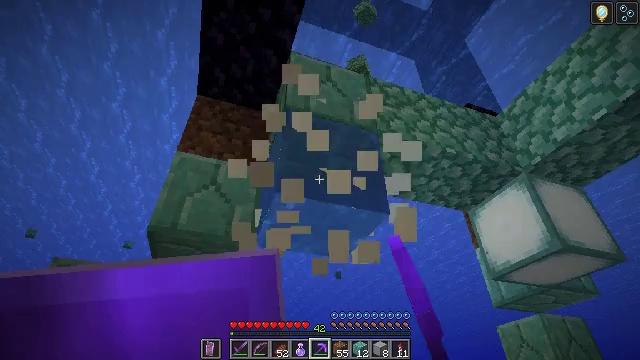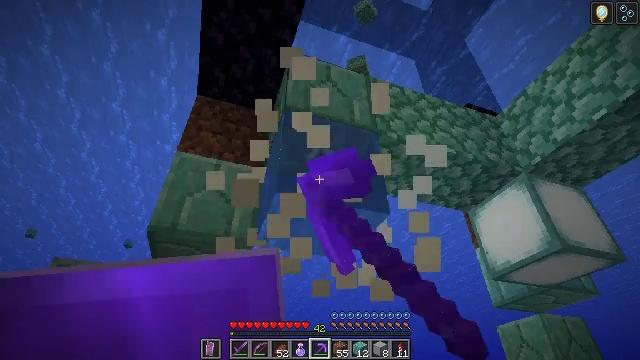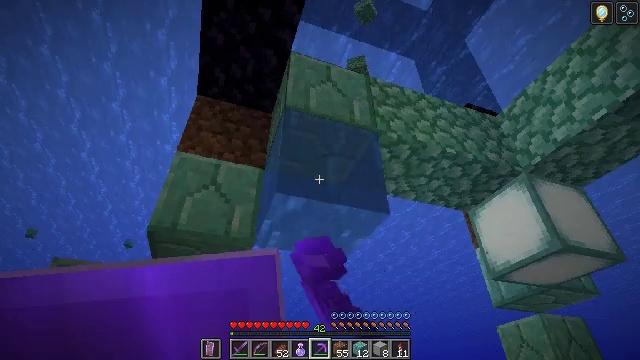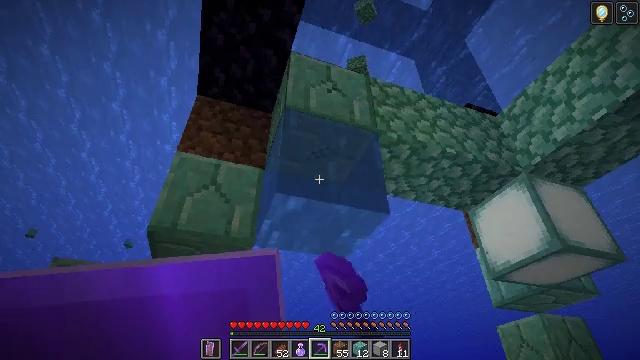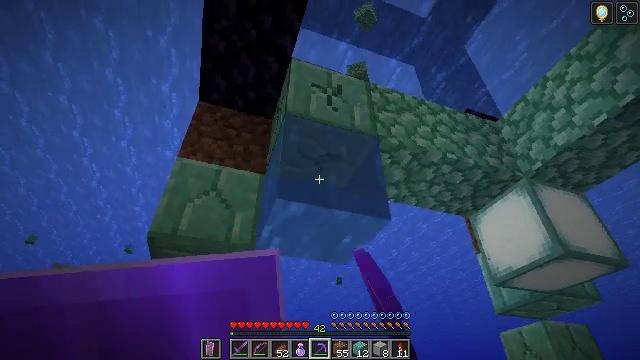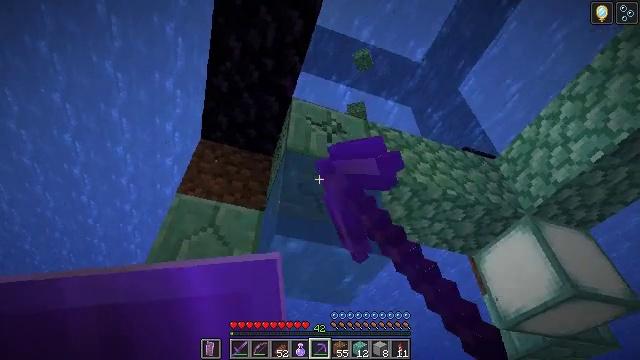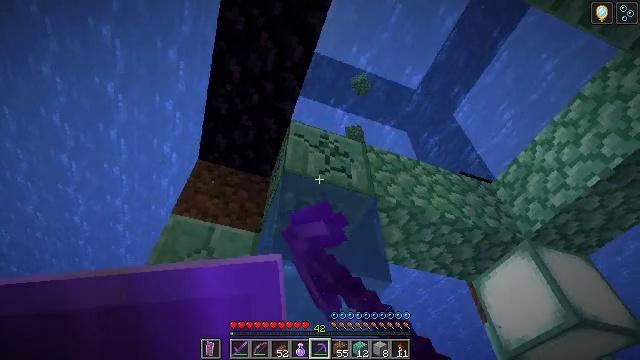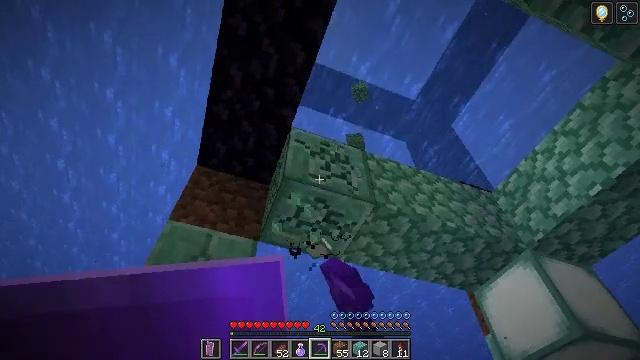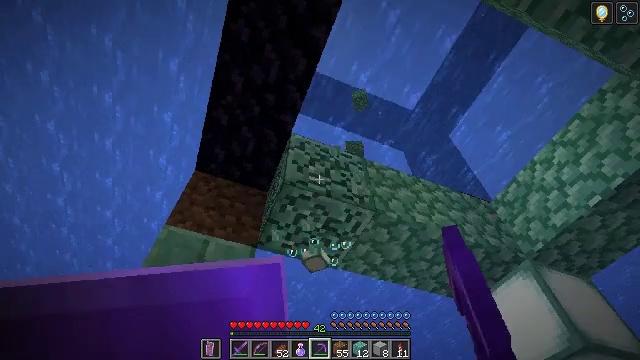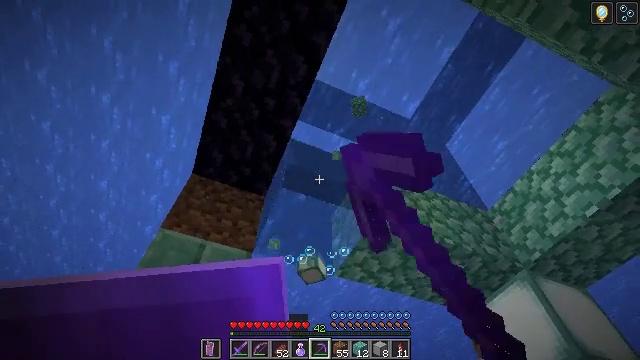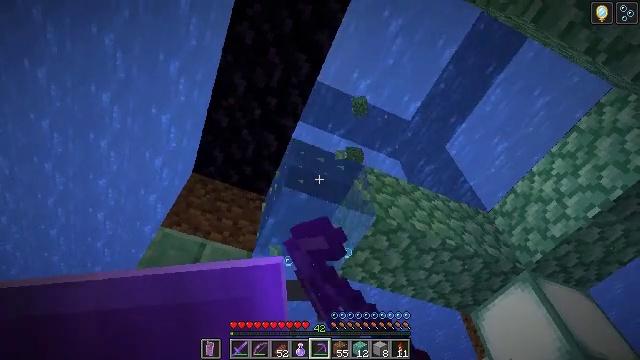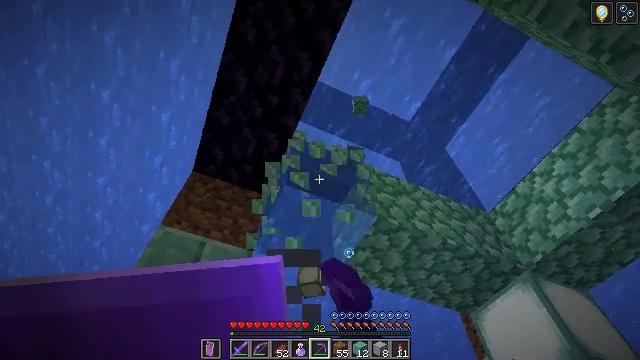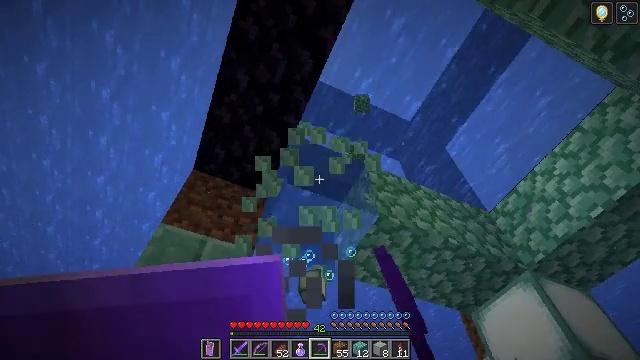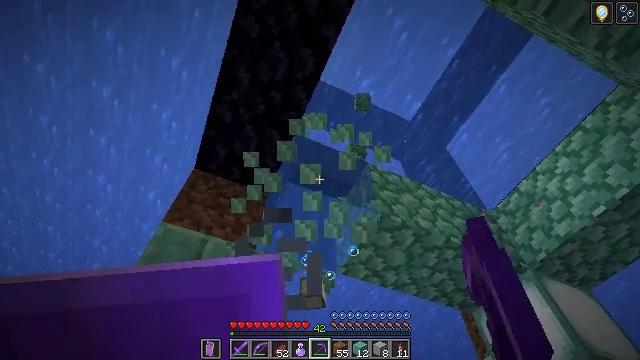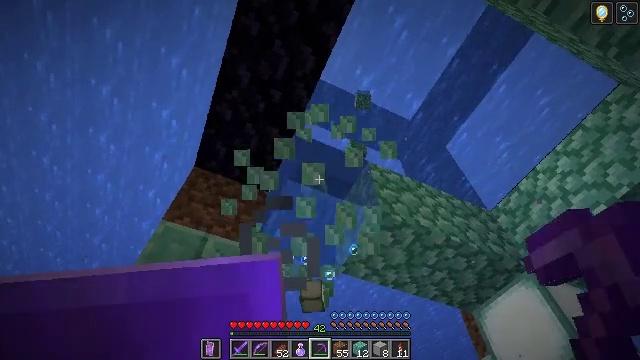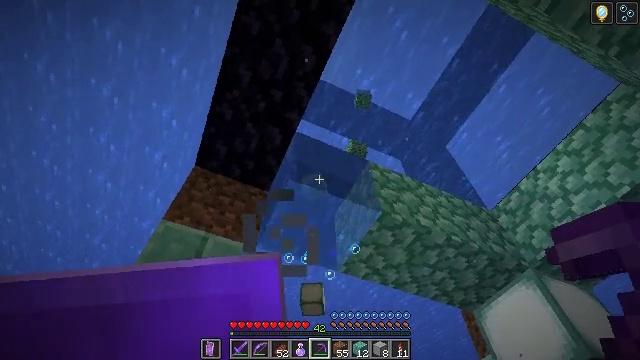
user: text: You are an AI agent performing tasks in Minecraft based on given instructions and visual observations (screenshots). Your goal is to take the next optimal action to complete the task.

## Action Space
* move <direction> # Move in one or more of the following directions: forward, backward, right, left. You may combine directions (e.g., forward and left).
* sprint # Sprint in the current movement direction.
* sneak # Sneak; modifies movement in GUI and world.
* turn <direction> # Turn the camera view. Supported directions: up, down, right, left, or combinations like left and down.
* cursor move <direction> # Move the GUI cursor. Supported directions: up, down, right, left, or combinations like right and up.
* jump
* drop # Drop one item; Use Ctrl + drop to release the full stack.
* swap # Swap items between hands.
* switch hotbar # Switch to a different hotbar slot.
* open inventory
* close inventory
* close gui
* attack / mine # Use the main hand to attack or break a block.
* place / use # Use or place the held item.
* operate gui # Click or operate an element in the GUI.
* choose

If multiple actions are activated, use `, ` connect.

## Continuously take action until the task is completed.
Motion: motion action
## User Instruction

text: Retrieve prismarine bricks from the structure.
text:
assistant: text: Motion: attack / mine
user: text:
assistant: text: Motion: attack / mine
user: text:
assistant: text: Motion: attack / mine
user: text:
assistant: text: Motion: move forward, turn up, attack / mine
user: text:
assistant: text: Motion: move forward, turn up, attack / mine
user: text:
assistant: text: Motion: move forward and move left, turn up, attack / mine
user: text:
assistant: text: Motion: move forward and move left, turn up, attack / mine
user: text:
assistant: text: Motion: move left, turn right and up, attack / mine
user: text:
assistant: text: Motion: turn right and up, attack / mine
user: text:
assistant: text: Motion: attack / mine
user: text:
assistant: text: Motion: attack / mine
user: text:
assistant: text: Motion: attack / mine
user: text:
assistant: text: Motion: attack / mine
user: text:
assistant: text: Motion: attack / mine
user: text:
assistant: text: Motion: attack / mine
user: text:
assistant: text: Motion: attack / mine
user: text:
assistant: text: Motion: attack / mine
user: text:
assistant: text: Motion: move left, attack / mine
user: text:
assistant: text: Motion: move left, turn right and down, attack / mine
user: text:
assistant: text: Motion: move left, turn down, attack / mine
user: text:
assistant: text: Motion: move left, turn left and down, attack / mine
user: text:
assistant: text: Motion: move left, turn left and down, attack / mine
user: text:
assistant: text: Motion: attack / mine
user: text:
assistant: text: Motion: turn left and down, attack / mine
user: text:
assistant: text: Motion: turn left, attack / mine
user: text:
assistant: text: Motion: move forward, attack / mine
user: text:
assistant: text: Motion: move forward, attack / mine
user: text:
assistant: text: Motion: move forward, attack / mine
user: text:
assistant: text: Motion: move forward, attack / mine
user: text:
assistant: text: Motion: attack / mine